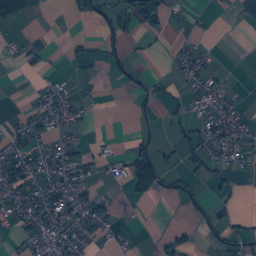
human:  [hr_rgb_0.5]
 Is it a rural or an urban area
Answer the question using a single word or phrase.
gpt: rural

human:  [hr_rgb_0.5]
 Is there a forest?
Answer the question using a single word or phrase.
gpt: yes

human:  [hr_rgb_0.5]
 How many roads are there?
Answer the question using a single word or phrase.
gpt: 14

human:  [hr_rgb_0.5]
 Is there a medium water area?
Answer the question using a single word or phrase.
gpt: no

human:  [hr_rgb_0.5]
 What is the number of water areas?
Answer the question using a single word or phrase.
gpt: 1

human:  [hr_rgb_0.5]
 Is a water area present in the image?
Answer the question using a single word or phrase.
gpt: yes

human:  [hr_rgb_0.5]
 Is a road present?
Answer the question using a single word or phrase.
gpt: yes

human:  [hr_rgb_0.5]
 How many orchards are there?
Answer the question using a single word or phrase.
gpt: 1

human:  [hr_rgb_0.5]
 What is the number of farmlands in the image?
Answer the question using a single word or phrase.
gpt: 7

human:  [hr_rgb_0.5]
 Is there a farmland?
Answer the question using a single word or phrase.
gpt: yes

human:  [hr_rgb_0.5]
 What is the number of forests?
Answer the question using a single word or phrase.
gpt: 5

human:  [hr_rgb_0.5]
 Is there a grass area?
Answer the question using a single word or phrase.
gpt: yes

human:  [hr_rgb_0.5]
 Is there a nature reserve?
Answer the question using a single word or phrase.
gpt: yes

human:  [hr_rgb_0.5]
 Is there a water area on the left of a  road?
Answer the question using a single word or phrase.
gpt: no

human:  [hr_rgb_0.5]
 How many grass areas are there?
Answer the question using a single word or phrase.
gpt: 4

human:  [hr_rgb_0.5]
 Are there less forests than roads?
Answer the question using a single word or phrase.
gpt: yes

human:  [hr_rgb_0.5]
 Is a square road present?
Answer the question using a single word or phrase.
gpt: no

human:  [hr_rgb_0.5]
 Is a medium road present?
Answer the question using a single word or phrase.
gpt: no

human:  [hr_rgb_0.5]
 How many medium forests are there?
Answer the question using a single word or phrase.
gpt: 2

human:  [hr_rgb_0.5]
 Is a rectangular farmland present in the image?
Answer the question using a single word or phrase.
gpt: yes

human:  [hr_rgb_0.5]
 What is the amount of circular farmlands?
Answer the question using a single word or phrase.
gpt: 0

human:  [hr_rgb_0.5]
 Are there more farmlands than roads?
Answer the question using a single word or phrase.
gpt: no

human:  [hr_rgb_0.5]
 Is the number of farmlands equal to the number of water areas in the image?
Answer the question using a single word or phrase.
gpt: no

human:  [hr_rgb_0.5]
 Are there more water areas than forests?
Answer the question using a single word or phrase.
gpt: no

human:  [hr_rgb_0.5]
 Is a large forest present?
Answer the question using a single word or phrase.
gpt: yes

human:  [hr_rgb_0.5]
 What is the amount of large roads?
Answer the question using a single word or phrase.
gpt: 0

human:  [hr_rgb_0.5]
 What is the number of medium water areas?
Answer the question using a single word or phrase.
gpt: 0

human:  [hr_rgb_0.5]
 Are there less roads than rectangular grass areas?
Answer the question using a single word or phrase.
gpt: no

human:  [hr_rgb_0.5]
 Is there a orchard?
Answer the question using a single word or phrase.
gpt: yes

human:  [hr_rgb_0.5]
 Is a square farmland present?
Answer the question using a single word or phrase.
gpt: no

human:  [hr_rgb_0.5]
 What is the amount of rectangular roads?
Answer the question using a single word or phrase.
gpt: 0

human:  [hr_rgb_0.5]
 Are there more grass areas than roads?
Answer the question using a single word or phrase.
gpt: no

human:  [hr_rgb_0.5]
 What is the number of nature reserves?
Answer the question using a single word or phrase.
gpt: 2

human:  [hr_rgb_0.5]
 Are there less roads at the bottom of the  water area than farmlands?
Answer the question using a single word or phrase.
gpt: no

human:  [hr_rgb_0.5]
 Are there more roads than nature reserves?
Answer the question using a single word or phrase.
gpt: yes

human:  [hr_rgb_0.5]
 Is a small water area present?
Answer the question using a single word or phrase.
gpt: no

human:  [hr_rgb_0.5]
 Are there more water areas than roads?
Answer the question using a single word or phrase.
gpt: no

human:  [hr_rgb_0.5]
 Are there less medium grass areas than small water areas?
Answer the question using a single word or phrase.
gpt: no

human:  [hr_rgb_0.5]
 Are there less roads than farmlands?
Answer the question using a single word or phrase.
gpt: no

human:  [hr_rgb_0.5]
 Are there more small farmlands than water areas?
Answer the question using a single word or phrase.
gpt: no

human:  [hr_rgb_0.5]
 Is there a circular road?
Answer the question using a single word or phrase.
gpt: no

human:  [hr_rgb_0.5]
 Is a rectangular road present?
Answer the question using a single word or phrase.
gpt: no

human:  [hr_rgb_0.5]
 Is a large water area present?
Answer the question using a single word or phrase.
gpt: yes

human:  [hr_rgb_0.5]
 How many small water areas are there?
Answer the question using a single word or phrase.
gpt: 0

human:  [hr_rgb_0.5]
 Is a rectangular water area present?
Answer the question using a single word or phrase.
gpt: no

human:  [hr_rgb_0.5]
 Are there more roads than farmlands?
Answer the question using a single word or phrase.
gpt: yes

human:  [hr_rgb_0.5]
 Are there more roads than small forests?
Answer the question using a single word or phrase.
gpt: yes

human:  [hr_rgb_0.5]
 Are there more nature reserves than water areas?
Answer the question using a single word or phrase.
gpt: yes

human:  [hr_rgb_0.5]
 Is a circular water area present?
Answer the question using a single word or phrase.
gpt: no

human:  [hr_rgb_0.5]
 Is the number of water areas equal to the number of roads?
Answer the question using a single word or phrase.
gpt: no

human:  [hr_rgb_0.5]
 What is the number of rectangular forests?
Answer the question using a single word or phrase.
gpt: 1

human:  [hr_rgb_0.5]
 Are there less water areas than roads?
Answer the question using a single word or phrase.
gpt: yes

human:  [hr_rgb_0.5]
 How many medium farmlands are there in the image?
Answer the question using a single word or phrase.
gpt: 0

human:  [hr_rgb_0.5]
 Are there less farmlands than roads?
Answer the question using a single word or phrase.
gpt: yes

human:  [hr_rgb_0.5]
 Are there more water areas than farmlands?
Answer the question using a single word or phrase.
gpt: no

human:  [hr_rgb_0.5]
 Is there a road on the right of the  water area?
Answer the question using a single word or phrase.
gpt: no

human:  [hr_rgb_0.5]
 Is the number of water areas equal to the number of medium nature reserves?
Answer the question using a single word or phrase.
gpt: no

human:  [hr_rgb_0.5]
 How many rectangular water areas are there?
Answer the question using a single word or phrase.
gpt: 0

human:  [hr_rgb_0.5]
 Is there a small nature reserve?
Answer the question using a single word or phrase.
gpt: no

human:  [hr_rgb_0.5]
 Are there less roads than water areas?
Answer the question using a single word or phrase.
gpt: no

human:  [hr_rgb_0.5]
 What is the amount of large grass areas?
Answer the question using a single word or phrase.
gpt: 4

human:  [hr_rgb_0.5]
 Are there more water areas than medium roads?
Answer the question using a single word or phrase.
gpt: yes

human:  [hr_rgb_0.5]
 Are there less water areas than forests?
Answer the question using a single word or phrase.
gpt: yes

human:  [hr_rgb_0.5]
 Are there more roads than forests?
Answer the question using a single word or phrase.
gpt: yes